Question: I have a simple problem but I found no good solution for it. I have a 'JFrame' with components at 'SOUTH', 'NORTH', 'EAST', and 'CENTER'. On 'CENTER' is my problem. On center I have a 'JPanel' with a 'Borderlayout' and 2 'JTextAreas' (one on 'NORTH', one int the 'CENTER').
I want that the first panel begins always on top of the panel and stretch maximum (if needed) to the middle of the panel, not more. The second area should begin at the end of the first area. If one of both text areas is to big, there should appear a 'JScrollPane'.
What is the best Way to realize that? Should I use a other layout for the panel?
Here is my little execute example for it:
'''
public class myGUI {
public static void main(String[] args) {
new myGUI();
}
public myGUI() {
JFrame frame = new JFrame();
frame.setDefaultCloseOperation(JFrame.EXIT_ON_CLOSE);
frame.setSize(400, 400);
//Add Content at South, West and North....
JPanel centerPanel = new JPanel();
centerPanel.setLayout(new BorderLayout());
centerPanel.add(new JScrollPane(new JTextArea("AREA")), BorderLayout.NORTH);
centerPanel.add(new JScrollPane(new JTextArea("AREA2")), BorderLayout.CENTER);
frame.add(centerPanel);
frame.setVisible(true);
}
}
'''
Possible scenarios of the center panel:

'''
public class MyGUI {
public static void main(String[] args) {
new MyGUI();
}
private static GridBagConstraints constraint = new GridBagConstraints();
public MyGUI() {
JFrame frame = new JFrame();
frame.setDefaultCloseOperation(JFrame.EXIT_ON_CLOSE);
frame.setSize(400, 400);
frame.add(new JLabel("NORTH!"), BorderLayout.NORTH);
frame.add(new JLabel("EAST!"), BorderLayout.EAST);
frame.add(new JLabel("SOUTH!"), BorderLayout.SOUTH);
JPanel centerPanel = new JPanel();
centerPanel.setLayout(new GridBagLayout());
changeConstraint(0,0);
JTextArea text1 = createTextArea("11111111111111");
centerPanel.add(text1, constraint);
changeConstraint(0,1);
JTextArea text2 = createTextArea("2222222222222");
centerPanel.add(text2, constraint);
JScrollPane scroll = new JScrollPane(centerPanel, JScrollPane.VERTICAL_SCROLLBAR_AS_NEEDED, JScrollPane.HORIZONTAL_SCROLLBAR_NEVER);
frame.add(scroll, BorderLayout.CENTER);
frame.setVisible(true);
}
/**
* Create a Gridbag Constraint
* @param text
* @return
*/
private void changeConstraint(int gridx, int gridy){
constraint.anchor = GridBagConstraints.FIRST_LINE_START;
constraint.fill = GridBagConstraints.HORIZONTAL;
constraint.weighty = 0;
constraint.weightx = 1.0;
constraint.gridx = gridx;
constraint.gridy = gridy;
}
/**
* Create a Textarea
* @param text
* @return
*/
private JTextArea createTextArea(String text){
JTextArea textarea = new JTextArea(text);
textarea.setWrapStyleWord(true);
textarea.setLineWrap(true);
return textarea;
}
'''
}
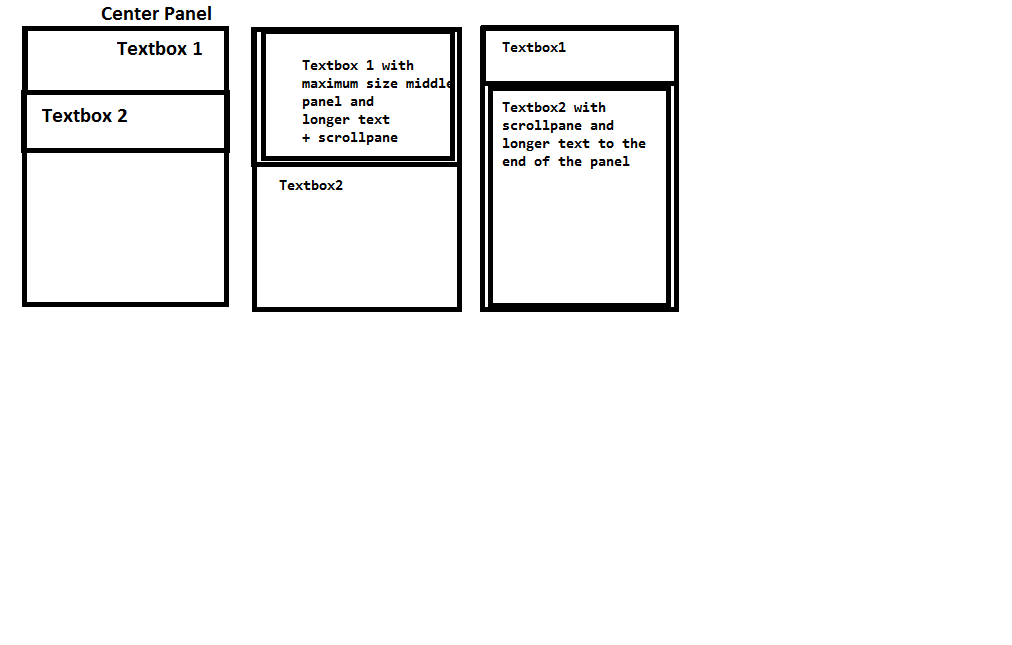
Answer: One possibility: Consider creating a JPanel that uses GridBagLayout, and adding both JTextAreas to this JPanel, making sure to set their weightx to 0 and weighty to a non-zero value, say 1.0. Then place that JPanel into a JScrollPane and the JScrollPane into your GUI.